Field crop: tomato
Growth stage: 2
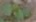
Species: solanum